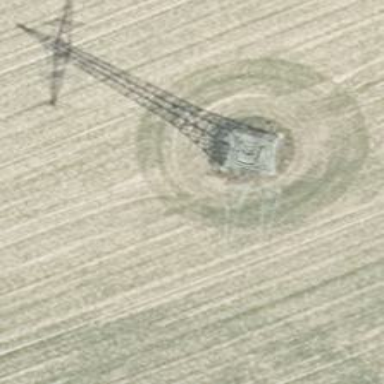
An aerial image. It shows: Power tower.